Question: I'm trying to achieve something like this

<URL>
Getting
<URL>
Why it's height so little? It's shape must be like square but I'm getting rectangle. What am I missing?
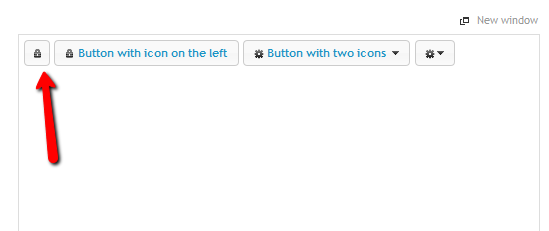
Answer: You need to add some text inside the button element. Even a '&nbsp;' is fine. Then combine it with the 'text:false' option. <URL>